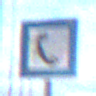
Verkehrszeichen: Fernsprecher
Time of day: SunriseSunset
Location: Outdoor (Suburban)
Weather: PartlyCloudy
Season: NotSpecified
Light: Natural